Question: Where do I use the height calculated in heightForRowAtIndexPath?
Sorry if the text is not too clear, this is Hebrew :)
See, the second cell has 2 lines? So I wanted the cell to be higher.
So, I've calculated the height of the cell acording to the text and then went to setup the cell. The background, for instance should have been as the size of the cell itself, and it all mixed up...

Here is the code:
'''
-(CGFloat)tableView:(UITableView *)tableView heightForRowAtIndexPath:(NSIndexPath *)indexPath
{
AnswerObject* answer = self.question.answers[indexPath.row];
CGFloat height = [AnswerTableViewCell answerCellHeight:answer];
return height;
}
-(AnswerTableViewCell *)tableView:(UITableView *)tableView cellForRowAtIndexPath:(NSIndexPath *)indexPath {
AnswerTableViewCell *cell = [tableView dequeueReusableCellWithIdentifier:CellIdentifier];
if (cell == nil) {
cell = [[AnswerTableViewCell alloc] init];
}
AnswerObject* answer = self.question.answers[indexPath.row];
[cell setupAnswerTableViewCell:self.question answer:answer row:indexPath.row];
return cell;
}
'''
AnswerTableViewCell:
'''
- (id)init
{
self = [super init];
if (self) {
// self.frame = CGRectMake(0, 0, 280, 77);
self.backgroundColor = [UIColor clearColor];
self.contentView.backgroundColor = [UIColor clearColor];
self.answerLabel = [[UILabel alloc]initWithFrame:CGRectMake(0, 10, self.frame.size.width-20, self.frame.size.height)];
self.answerLabel.numberOfLines = 20;
self.answerLabel.textColor = [UIColor whiteColor];
self.answerLabel.font = [UIFont fontWithName:@"HelveticaNeue-Light" size:16];
self.answerLabel.textAlignment = NSTextAlignmentRight;
self.answerLabel.lineBreakMode = NSLineBreakByWordWrapping;
self.answerToggle = [[UIButton alloc]initWithFrame:CGRectMake(self.frame.size.width-50, 23, 30, 30)];
self.backgroundImage = [[UIImageView alloc]init];
self.backgroundImage.frame = self.bounds;
[self addSubview:self.answerLabel];
[self addSubview:self.answerToggle];
[self addSubview:self.backgroundImage];
}
return self;
}
-(void)setupAnswerTableViewCell:(QuestionObject*)question
answer:(AnswerObject*)answer
row:(NSInteger)row{
self.question = question;
self.answer = answer;
self.row = row;
CGSize labelSize = [answer.answerText sizeWithFont:self.answerLabel.font constrainedToSize:CGSizeMake(self.answerLabel.frame.size.width, 100000) lineBreakMode:self.answerLabel.lineBreakMode];
// self.frame = CGRectMake(self.frame.origin.x, self.frame.origin.y, self.frame.size.width, labelSize.height + 20);
self.answerLabel.frame = CGRectMake(self.answerLabel.frame.origin.x, self.answerLabel.frame.origin.y, self.answerLabel.frame.size.width, labelSize.height);
self.answerLabel.text = answer.answerText;
[self.answerToggle addTarget:self
action:@selector(flip:)
forControlEvents:UIControlEventTouchDown];
self.answerToggle.tag = [answer.answerID intValue];
if (self.row == 0) {
self.backgroundImage.image = [UIImage imageNamed:@"List_Top_Item_Not_Selected_612x113px.png"];
}
else if (self.row == ([self.question.answers count] - 1)){
self.backgroundImage.image = [UIImage imageNamed:@"List_Bottom_Item_Not_Selected_612x113px.png"];
}
else{
self.backgroundImage.image = [UIImage imageNamed:@"List_Item_Not_Selected_612x113px.png"];
}
}
+(CGFloat)answerCellHeight:(AnswerObject*)answer{
CGSize labelSize = [answer.answerText sizeWithFont:[UIFont fontWithName:@"HelveticaNeue-Light" size:16] constrainedToSize:CGSizeMake(280, 100000) lineBreakMode:NSLineBreakByWordWrapping];
return labelSize.height + 20;
}
'''
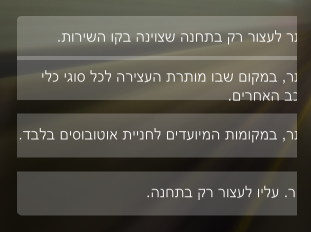
Answer: 'heightForRowAtIndexPath' the 'UITableView' ask the datasource for the height of the cell it should prepare before you can fill its contents.
The tableView then allocates that much size/space between two cells.
The cells that go though there are still needed to be given by the datasource and that is done in 'cellForRowIndexPath' method.
> Edit
Your frames are overlapping as you are returning custom heights for the cell. but not using them in the cell and initializing subviews to other values.
You can use 'layoutSubviews' to get proper height and lay out your views properly.. or use a extra parameter height in the 'setupAnswerCell' method and pass in the custom height and layout your items there.